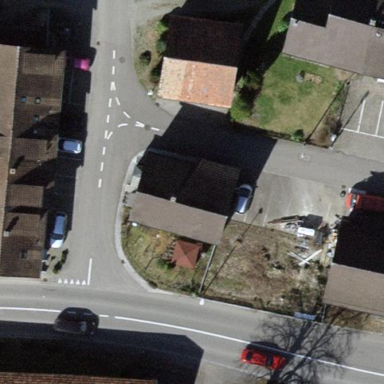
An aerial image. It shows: Simple house.